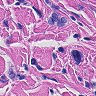
Metastatic tissue present: yes